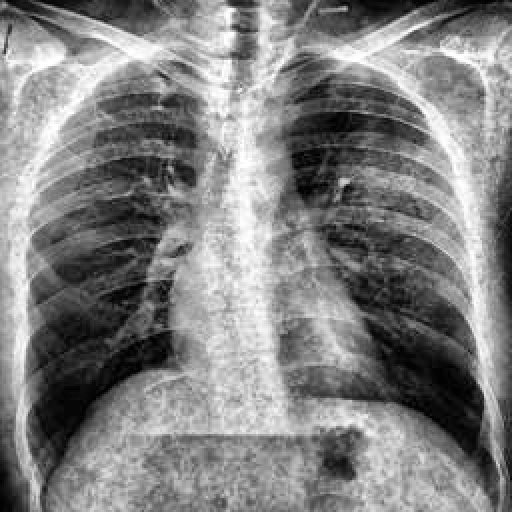
Finding: TUBERCULOSIS